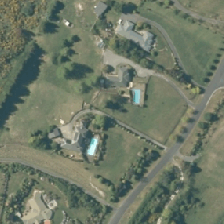
Land cover: urban_build_up